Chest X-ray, PA view. Patient: 61 years old, sex M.
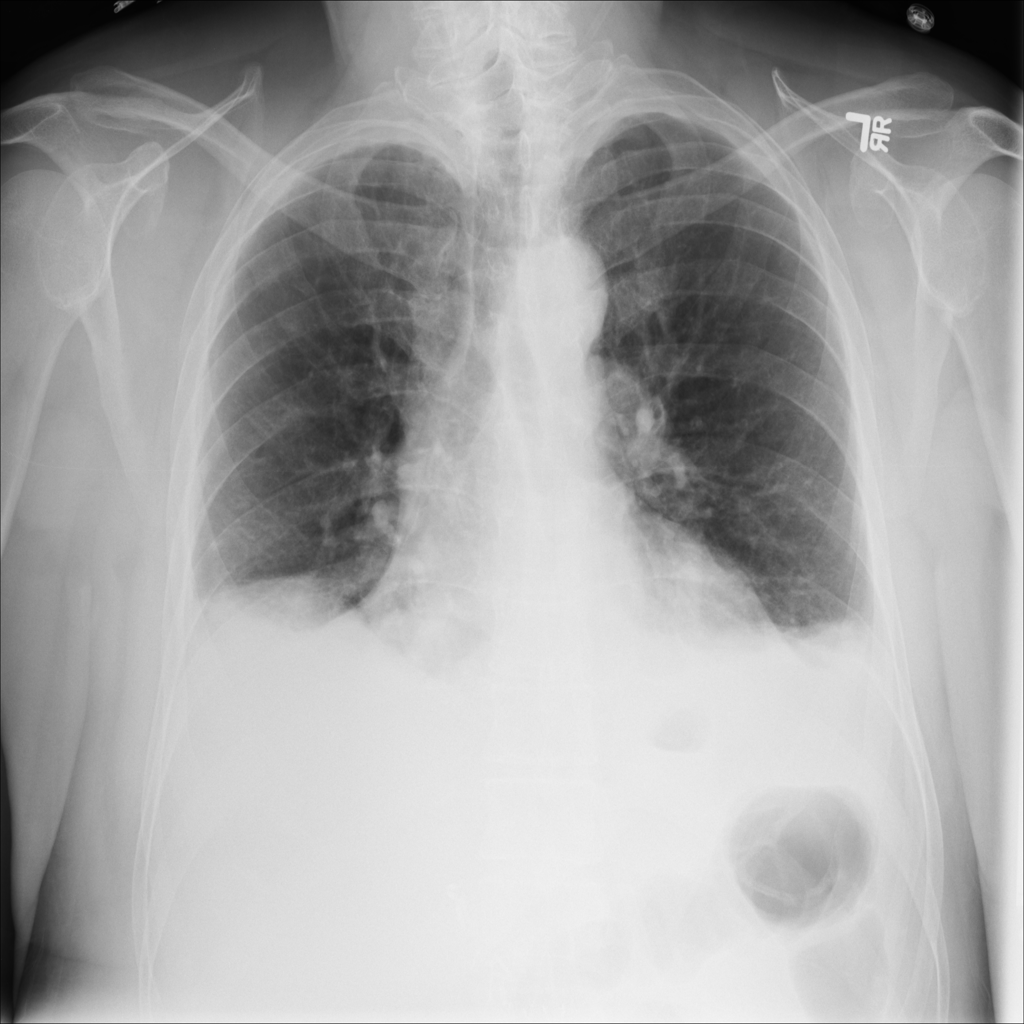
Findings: Effusion